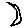
Label: moon